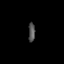
Tissue: lung
Cell type: Fibroblasts
Senescence score: 0.5512
Nuclear area (px): 121
Mean DAPI intensity: 83.744